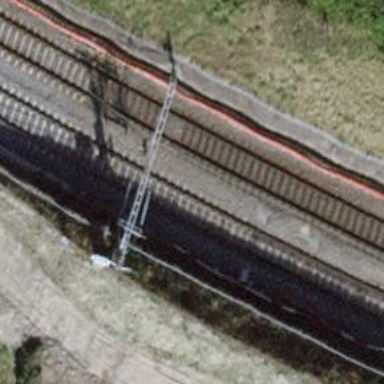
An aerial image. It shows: Railway switch.